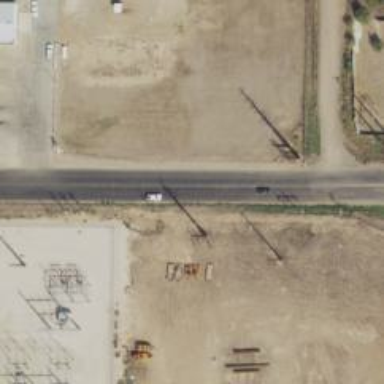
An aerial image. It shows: Power tower or pole.